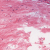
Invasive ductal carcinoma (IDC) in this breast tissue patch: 0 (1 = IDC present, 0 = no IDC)